Question: I recently started developing programs in Android, and have a small problem with this simple code. I am trying to parse the of a website and stored in a string, but so far unsuccessful. Is it because I am not doing it in Async ? Or can it be a different issues all together?

'''
public class MainActivity extends Activity implements OnClickListener {
private Button btnSearch;
private EditText editTextCarReg;
protected void onCreate(Bundle savedInstanceState)
{
super.onCreate(savedInstanceState);
setContentView(R.layout.activity_main);
//-------------------------------------------------
btnSearch = (Button) findViewById(R.id.btnSearch);
btnSearch.setOnClickListener(this);
//------------------------------------------------
editTextCarReg = (EditText) findViewById(R.id.editTextRegistration);
editTextCarReg.setOnClickListener(this);
}
public boolean onCreateOptionsMenu(Menu menu)
{
getMenuInflater().inflate(R.menu.main, menu);
return true;
}
public void example() throws IOException
{
Document doc = Jsoup.connect("http://http://9gag.com/").get();
String title = doc.title();
}
public void onClick(View v)
{
if(v.getId() == btnSearch.getId())
{
try {
example();
} catch (IOException e)
{
e.printStackTrace();
}
}
}
}
'''
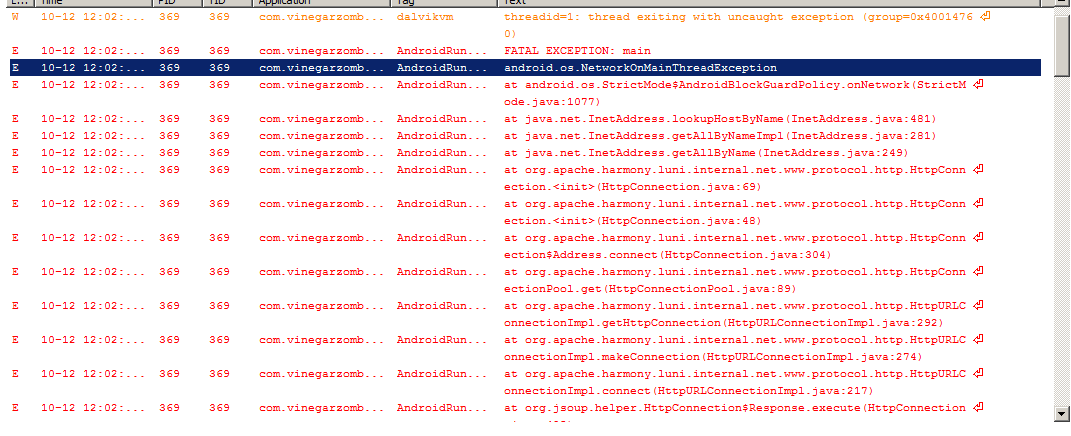
Answer: From your logs:
'''
android.os.NetworkOnMainThreadException
'''
This exception is thrown when an application attempts to perform a networking operation on its main thread.
Run 'Jsoup logic' in <URL>.
(be sure that you added '<uses-permission android:name="android.permission.INTERNET"/>' as well)
You can write something like:
'''
class JsoupTask extends AsyncTask<String, Void, Void> {
private Exception exception;
protected void doInBackground(String... url) {
Document doc = Jsoup.connect(url).get();
String title = doc.title();
...
}
protected void onPostExecute(RSSFeed feed) {
// here you can update your UI thread through Handler, for example
}
}
'''
And call, like:
'''
new JsoupTask().execute(url);
'''